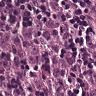
Metastatic tissue present: yes